Question: Having some trouble with linking issues when dealing with C++11 and SFML using XCode. I already have the libraries libc++ and C++11, but the code is having problems when using a string literal to name the window. Anyone run across this before and know how to fix it? Thanks!
Error:

main.cpp
'''
#include <SFML/Audio.hpp>
#include <SFML/Graphics.hpp>
#include <iostream>
#include <memory>
#include "System.hpp"
int main(int, char const**)
{
std::shared_ptr<System> main;
main.reset(new System());
main->run();
return EXIT_SUCCESS;
}
'''
System.hpp
'''
#ifndef __AdventuresOfGabe__System__
#define __AdventuresOfGabe__System__
class System
{
public:
System();
void run();
void runEvents();
private:
std::shared_ptr<sf::RenderWindow> _window;
};
#endif /* defined(__AdventuresOfGabe__System__) */
System::System()
{
_window.reset(new sf::RenderWindow(sf::VideoMode(600, 400), "Adventures of Gabe"));
_window->setPosition(sf::Vector2i(400,400));
_window->setFramerateLimit(60);
}
void System::run()
{
while(_window->isOpen())
{
runEvents();
}
}
void System::runEvents()
{
sf::Event event;
while(_window->pollEvent(event) )
{
if( event.type == sf::Event::Closed )
_window->close();
if( (event.type == sf::Event::KeyPressed) && (event.key.code == sf::Keyboard::Escape) )
_window->close();
}
}
'''
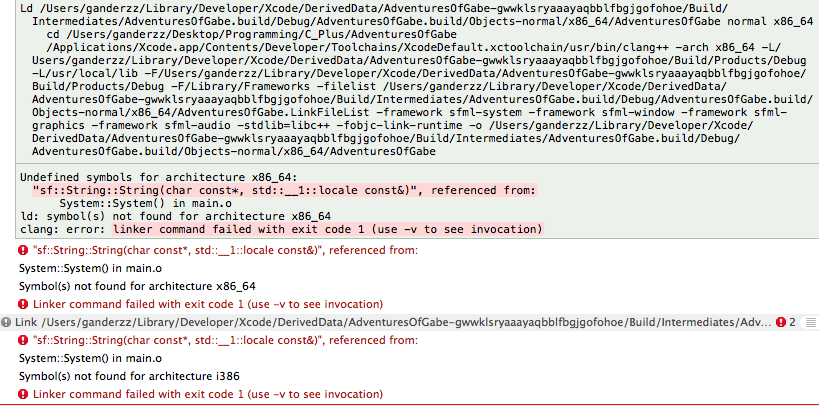
Answer: Quoting the <URL>,
> A few words about the templates settings. If you choose an incompatible option for C++ Compiler and Standard Library you will end up with linker errors. Make sure you follow this guideline:- -
So you need to download the other version of the SDK, namely the "Clang" version.
---
On an unrelated note, you can use 'std::make_shared' to simplify your code.